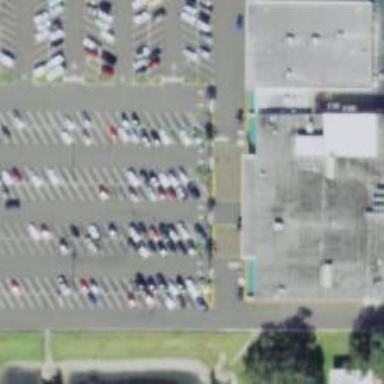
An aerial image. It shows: Parking space.